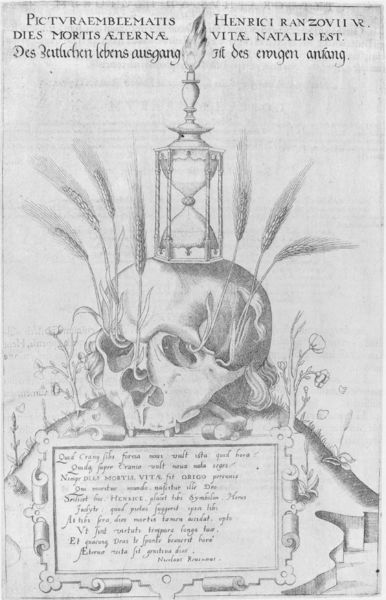
Titel: DICTURA EMBLEMATIS HENRICI RANZOVII VR
Künstler: Nikolaus Reusner
Standort: Wolfenbüttel
Institution: Herzog August Bibliothek
Schlagwörter: berg, feder, feuer, kopf, wasser, weiß, bäume, blumen, grau, lampe, licht, nase, schwarz, skizze, zeichnung, blüten, hochformat, augen, schädel, tod, tot, toter, erde, gräser, halme, hügel, boden, land, pflanzen, stillleben, schrift, papier, getreide, korn, weizen, ähre, grafik, graphik, tafel, inschrift, kerze, knochen, vanitas, memento mori, vergänglichkeit, flamme, mohn, druck, schwarzweiss, radierung, stich, illustration, text, zeitung, augenhöhlen, höhlen, überschrift, henrik, bleistift, entwurf, karte, nasenhöhle, totenkopf, zähne, öllampe, wurzeln, sterben, gerste, eieruhr, stundenglas, ähren, kreislauf, emblem, totenschädel, spruch, handschrift, beschreibung, ewigkeit, erdhügel, latein, heinrich, schrifttafel, epitaph, endlichkeit, hoffmann, seriendruck, sanduhr, grabhügel, momento mori, roggen, vanitasstillleben, lebendsende, der tod als leben, totenschödel